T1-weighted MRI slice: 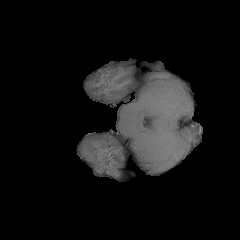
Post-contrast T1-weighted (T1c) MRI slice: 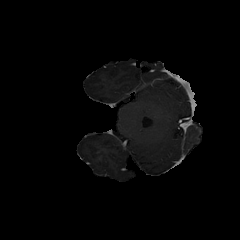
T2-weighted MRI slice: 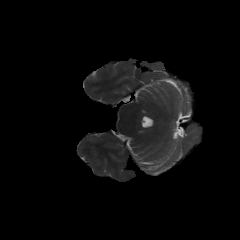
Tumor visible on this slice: no